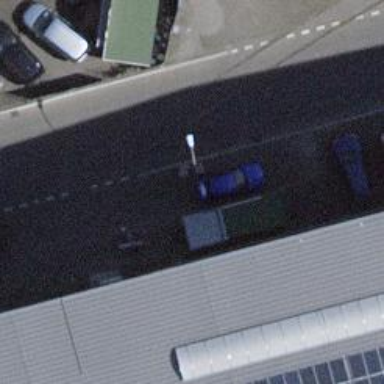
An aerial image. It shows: Recycling center.